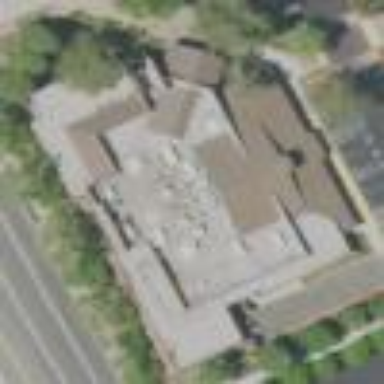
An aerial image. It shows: Retail building.